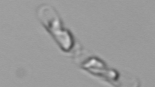
Label: Guinardia_striata